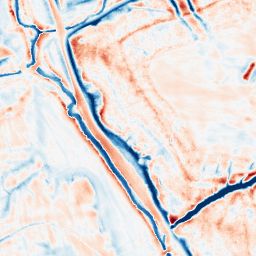
Category: edge_preserving
Decomposition family: bilateral
Decomposition parameters: d: 21
sigma_color: 25
sigma_space: 100
Upsampling method: cubic_catmull_rom
Upsampling parameters: scale: 2
Upsampling scale: 2